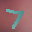
Label: 7